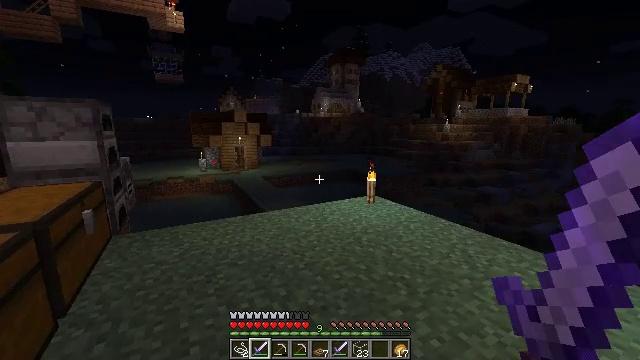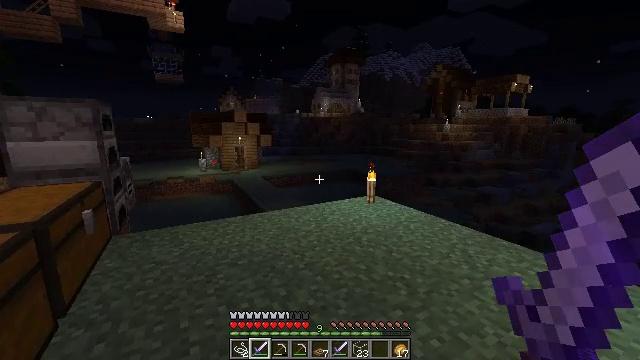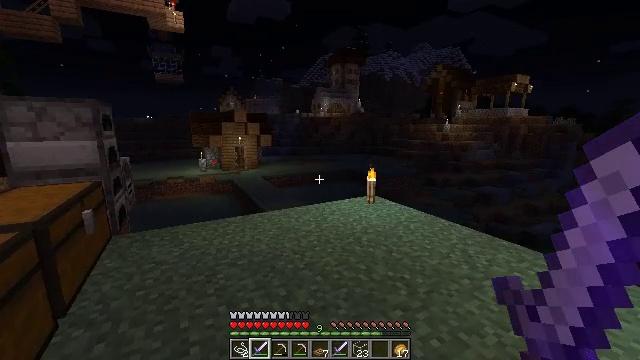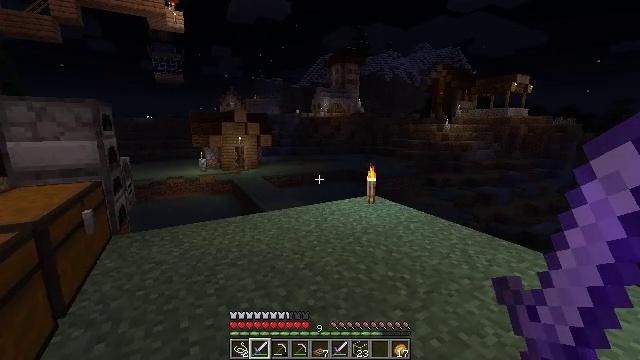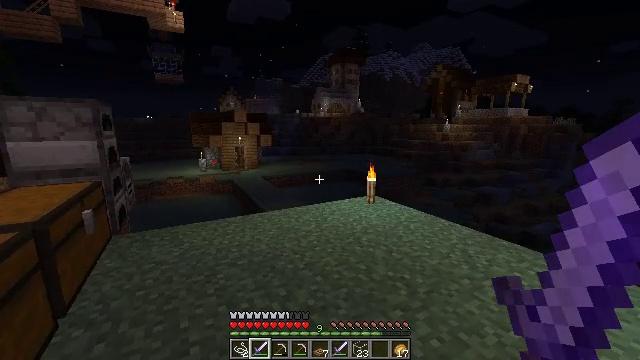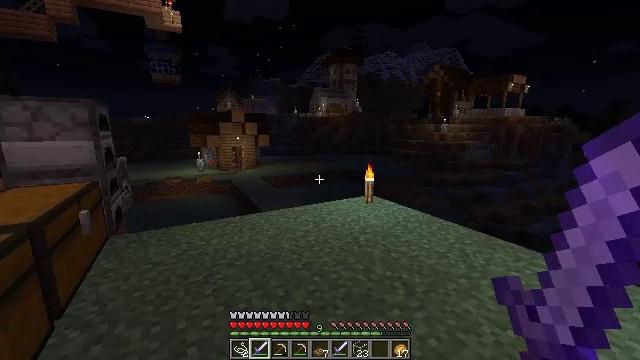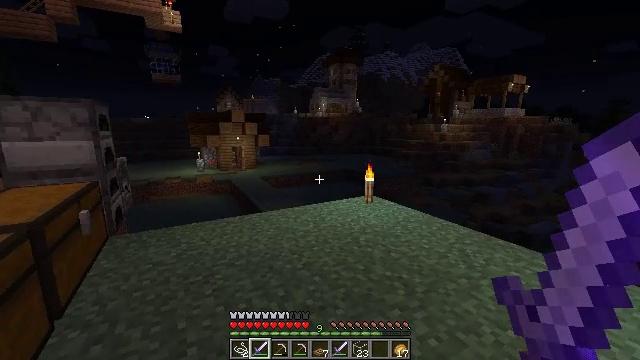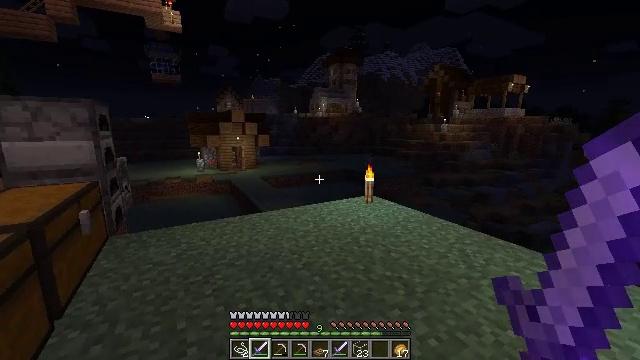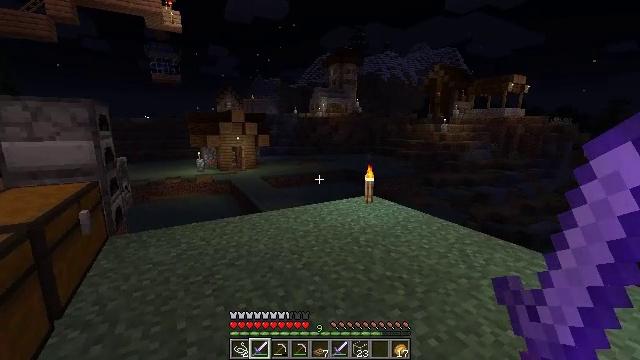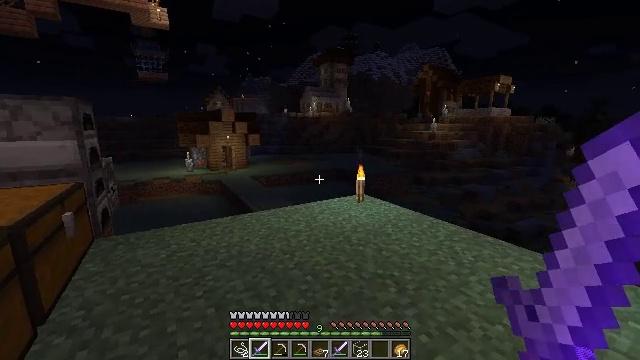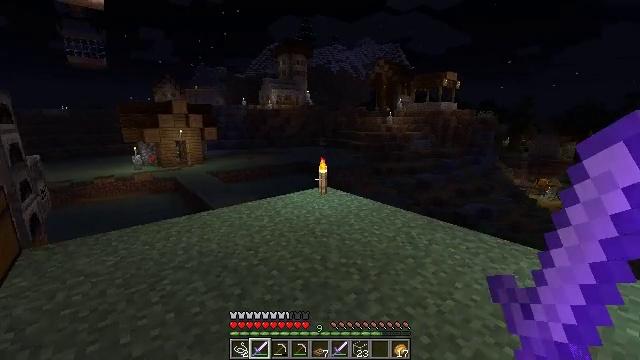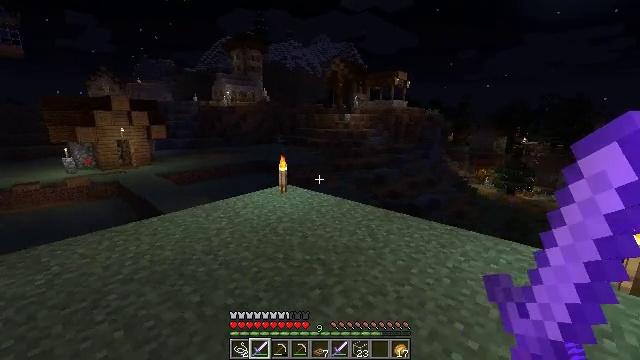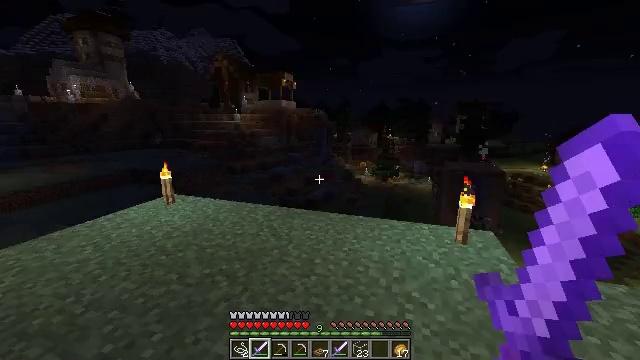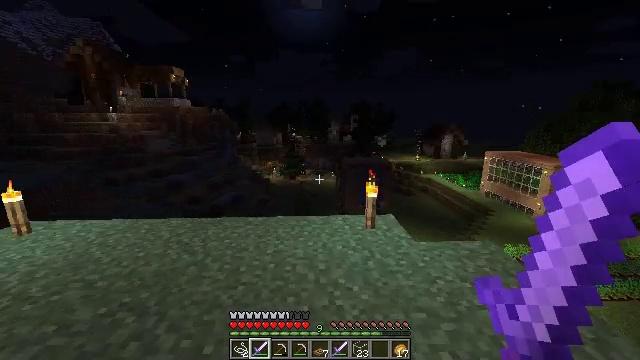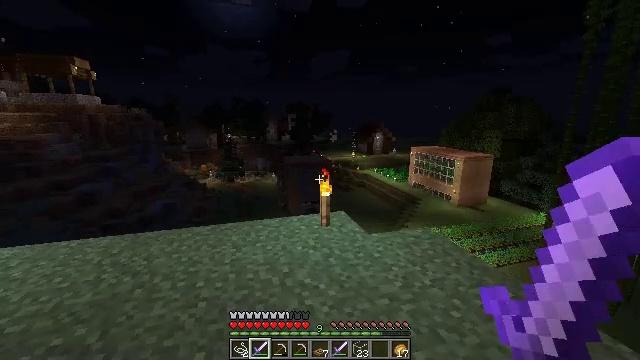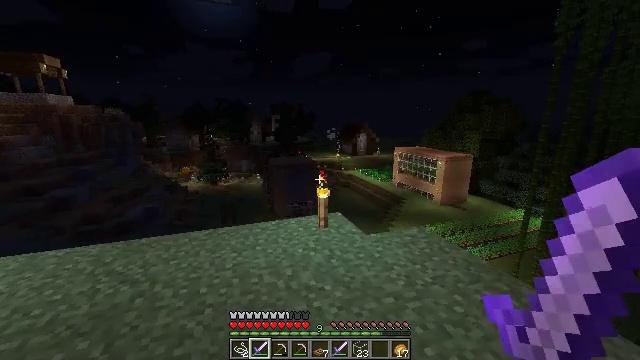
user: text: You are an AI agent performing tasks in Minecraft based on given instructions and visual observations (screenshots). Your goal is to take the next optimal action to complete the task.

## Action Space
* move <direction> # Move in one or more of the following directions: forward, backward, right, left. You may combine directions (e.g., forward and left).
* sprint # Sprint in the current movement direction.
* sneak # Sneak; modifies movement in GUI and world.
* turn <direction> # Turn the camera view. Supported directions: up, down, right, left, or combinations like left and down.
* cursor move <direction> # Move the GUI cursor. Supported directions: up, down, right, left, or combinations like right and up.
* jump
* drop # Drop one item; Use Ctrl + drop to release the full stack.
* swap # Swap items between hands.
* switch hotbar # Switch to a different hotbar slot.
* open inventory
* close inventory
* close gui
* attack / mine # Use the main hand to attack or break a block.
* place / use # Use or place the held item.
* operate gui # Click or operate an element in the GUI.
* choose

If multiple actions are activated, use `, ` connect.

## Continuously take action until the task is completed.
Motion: motion action
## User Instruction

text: Combat enemy.
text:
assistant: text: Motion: no_op
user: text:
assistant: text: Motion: no_op
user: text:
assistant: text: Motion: no_op
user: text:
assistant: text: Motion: no_op
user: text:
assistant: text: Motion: no_op
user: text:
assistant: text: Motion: no_op
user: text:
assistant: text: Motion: no_op
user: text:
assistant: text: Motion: no_op
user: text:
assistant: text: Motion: turn right
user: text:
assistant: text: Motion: turn right and down
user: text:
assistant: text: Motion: turn right
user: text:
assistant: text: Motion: move left, turn right
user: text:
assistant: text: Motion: move left, turn right
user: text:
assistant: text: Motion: move left, turn right
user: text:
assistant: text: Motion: move left, turn right
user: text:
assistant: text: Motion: move left
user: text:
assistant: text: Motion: no_op
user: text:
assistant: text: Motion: no_op
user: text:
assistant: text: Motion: no_op
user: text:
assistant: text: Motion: no_op
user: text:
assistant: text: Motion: no_op
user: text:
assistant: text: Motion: no_op
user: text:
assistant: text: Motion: no_op
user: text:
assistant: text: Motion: no_op
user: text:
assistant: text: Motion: no_op
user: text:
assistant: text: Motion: no_op
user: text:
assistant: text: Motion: no_op
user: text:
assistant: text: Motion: no_op
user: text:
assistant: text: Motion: no_op
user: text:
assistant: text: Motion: no_op